Question: This might be a silly question, but why in the world can't I see the the following button that I simply dragged and dropped to the view from the interface builder?
I am using Simulator iPhone Retina (3.5 inch) / iOS 7. When I try to scroll to the bottom, the scrolling ends and I cannot see the button that I placed at the bottom. Why is that? Thanks.

EDIT: I didn't do anything fancy. I simply created a new single view app, and then dragged the button to the bottom of the view on storyboard and then clicked run.
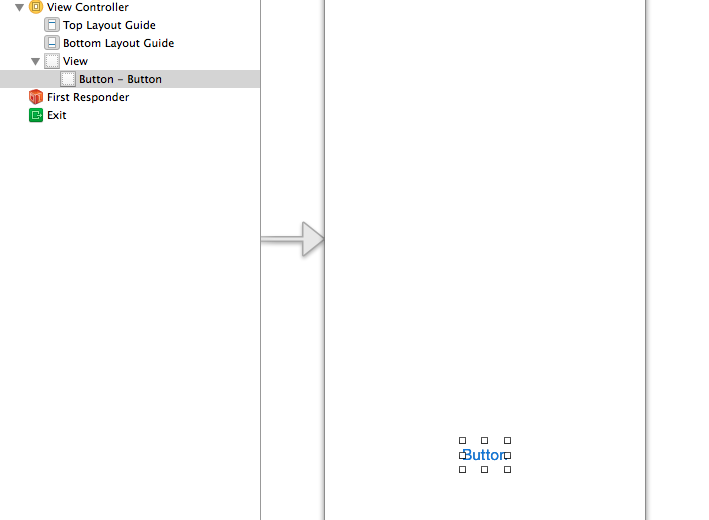
Answer: Storyboard simulate size of 4 inch display. When you run it on 3.5 inch display, content at the bottom of the screen will be clipped.
Just add constraints to attach button to bottom of the screen.